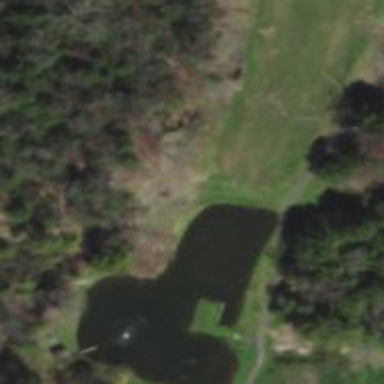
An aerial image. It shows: Water hazard in golf course. The hazard is natural water feature.